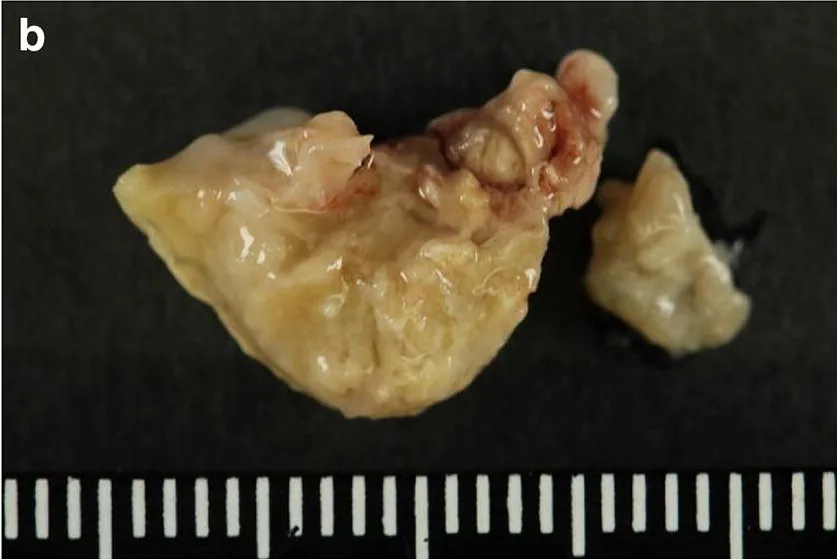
B; Bronzed, hard, sticky mucus plug in the left ethmoid sinuses.
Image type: pathology (h&e)